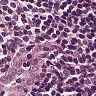
Metastatic tissue present: no